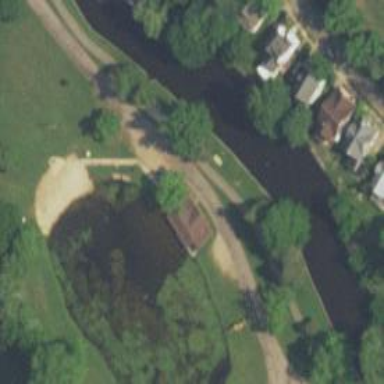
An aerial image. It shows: Disc golf tee area.